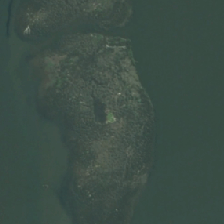
Land cover: herbaceous_freshwater_vege